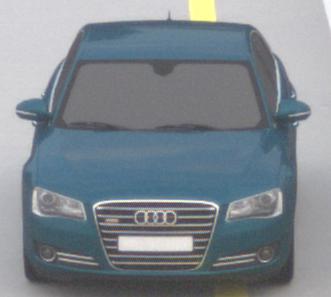
Make: Audi
Model: A8 D4
Model produced from: 2009
Model produced until: 2017
Doors: 4
Color: blue
Road condition: dry road
Daytime: morning or afternoon
Contrast: low contrast